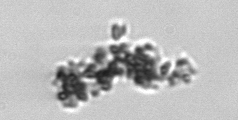
Label: detritus